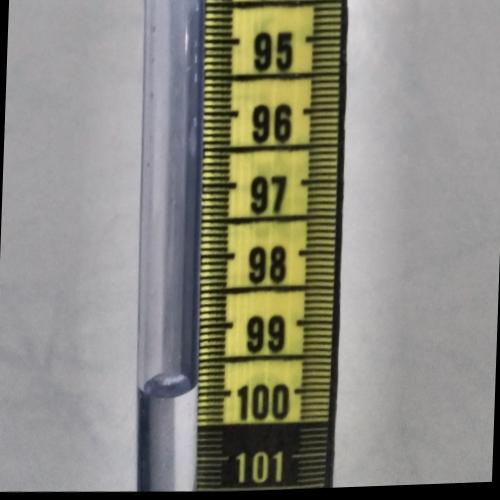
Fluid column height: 99.9 cm